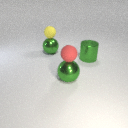
large green metal sphere to the left of large green metal sphere